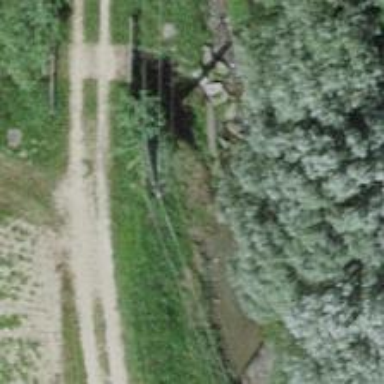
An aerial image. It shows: Power line in the image.